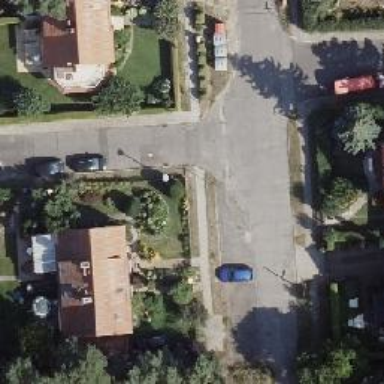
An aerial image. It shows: Residential road with asphalt surface. There is sidewalk on the left and parking lane on the right.